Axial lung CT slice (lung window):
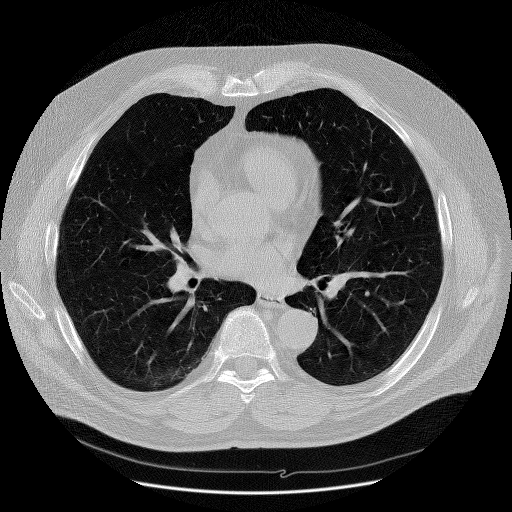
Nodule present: no